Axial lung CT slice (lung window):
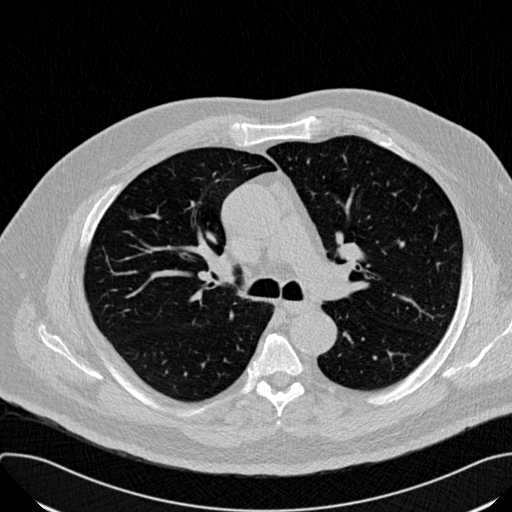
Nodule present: no